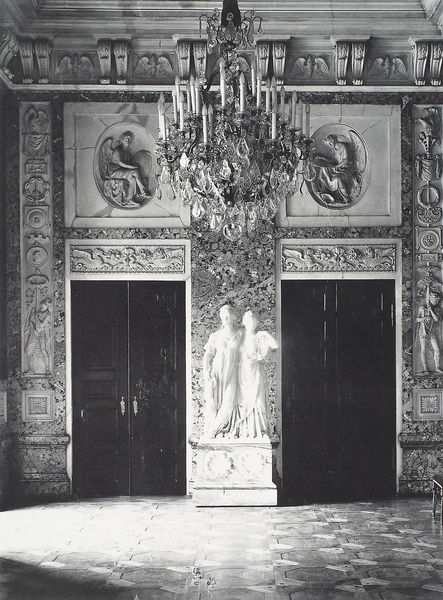
Titel: Doppelstandbild der Prinzessinnen Luise und Friederike von Preußen
Künstler: Johann Gottfried Schadow
Institution: Berlin, Staatliche Museen - Preußischer Kulturbesitz
Schlagwörter: dunkel, mann, schatten, weiß, fenster, frau, grau, holz, lampe, licht, marmor, raum, schwarz, stuhl, tür, ornament, wand, barock, stein, sonne, decke, paar, rokoko, engel, skulptur, statue, relief, türen, fußboden, parkett, dielen, saal, dekoration, detail, dekor, ornamente, kronleuchter, leuchter, lüster, stuck, innenansicht, halle, foto, sonnig, fries, gesims, statuen, kristall, konsolen, prunk, reliefs, verzierungen, wanddekoration, riesig, prunkvoll